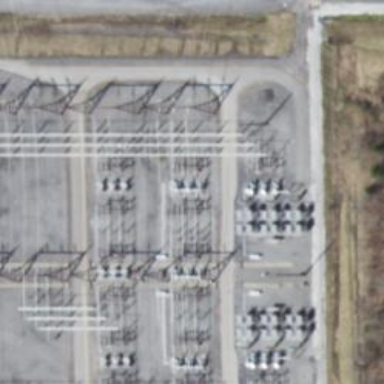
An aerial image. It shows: Switch for power supply.